You are looking at a signal-to-image encoding: consecutive vibration samples arranged as the rows of a grayscale square. Based on the visible evidence, which condition applies: normal, inner_race, outer_race, ball?
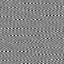
Answer: outer_race